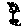
Label: flower